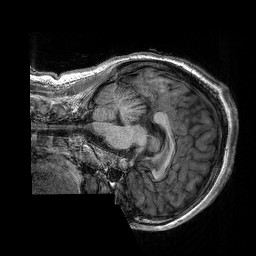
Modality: T1w
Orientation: sagittal
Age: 21
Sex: female
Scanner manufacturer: siemens
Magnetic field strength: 3 T
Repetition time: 2.3 s
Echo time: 0.00306 s